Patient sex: F
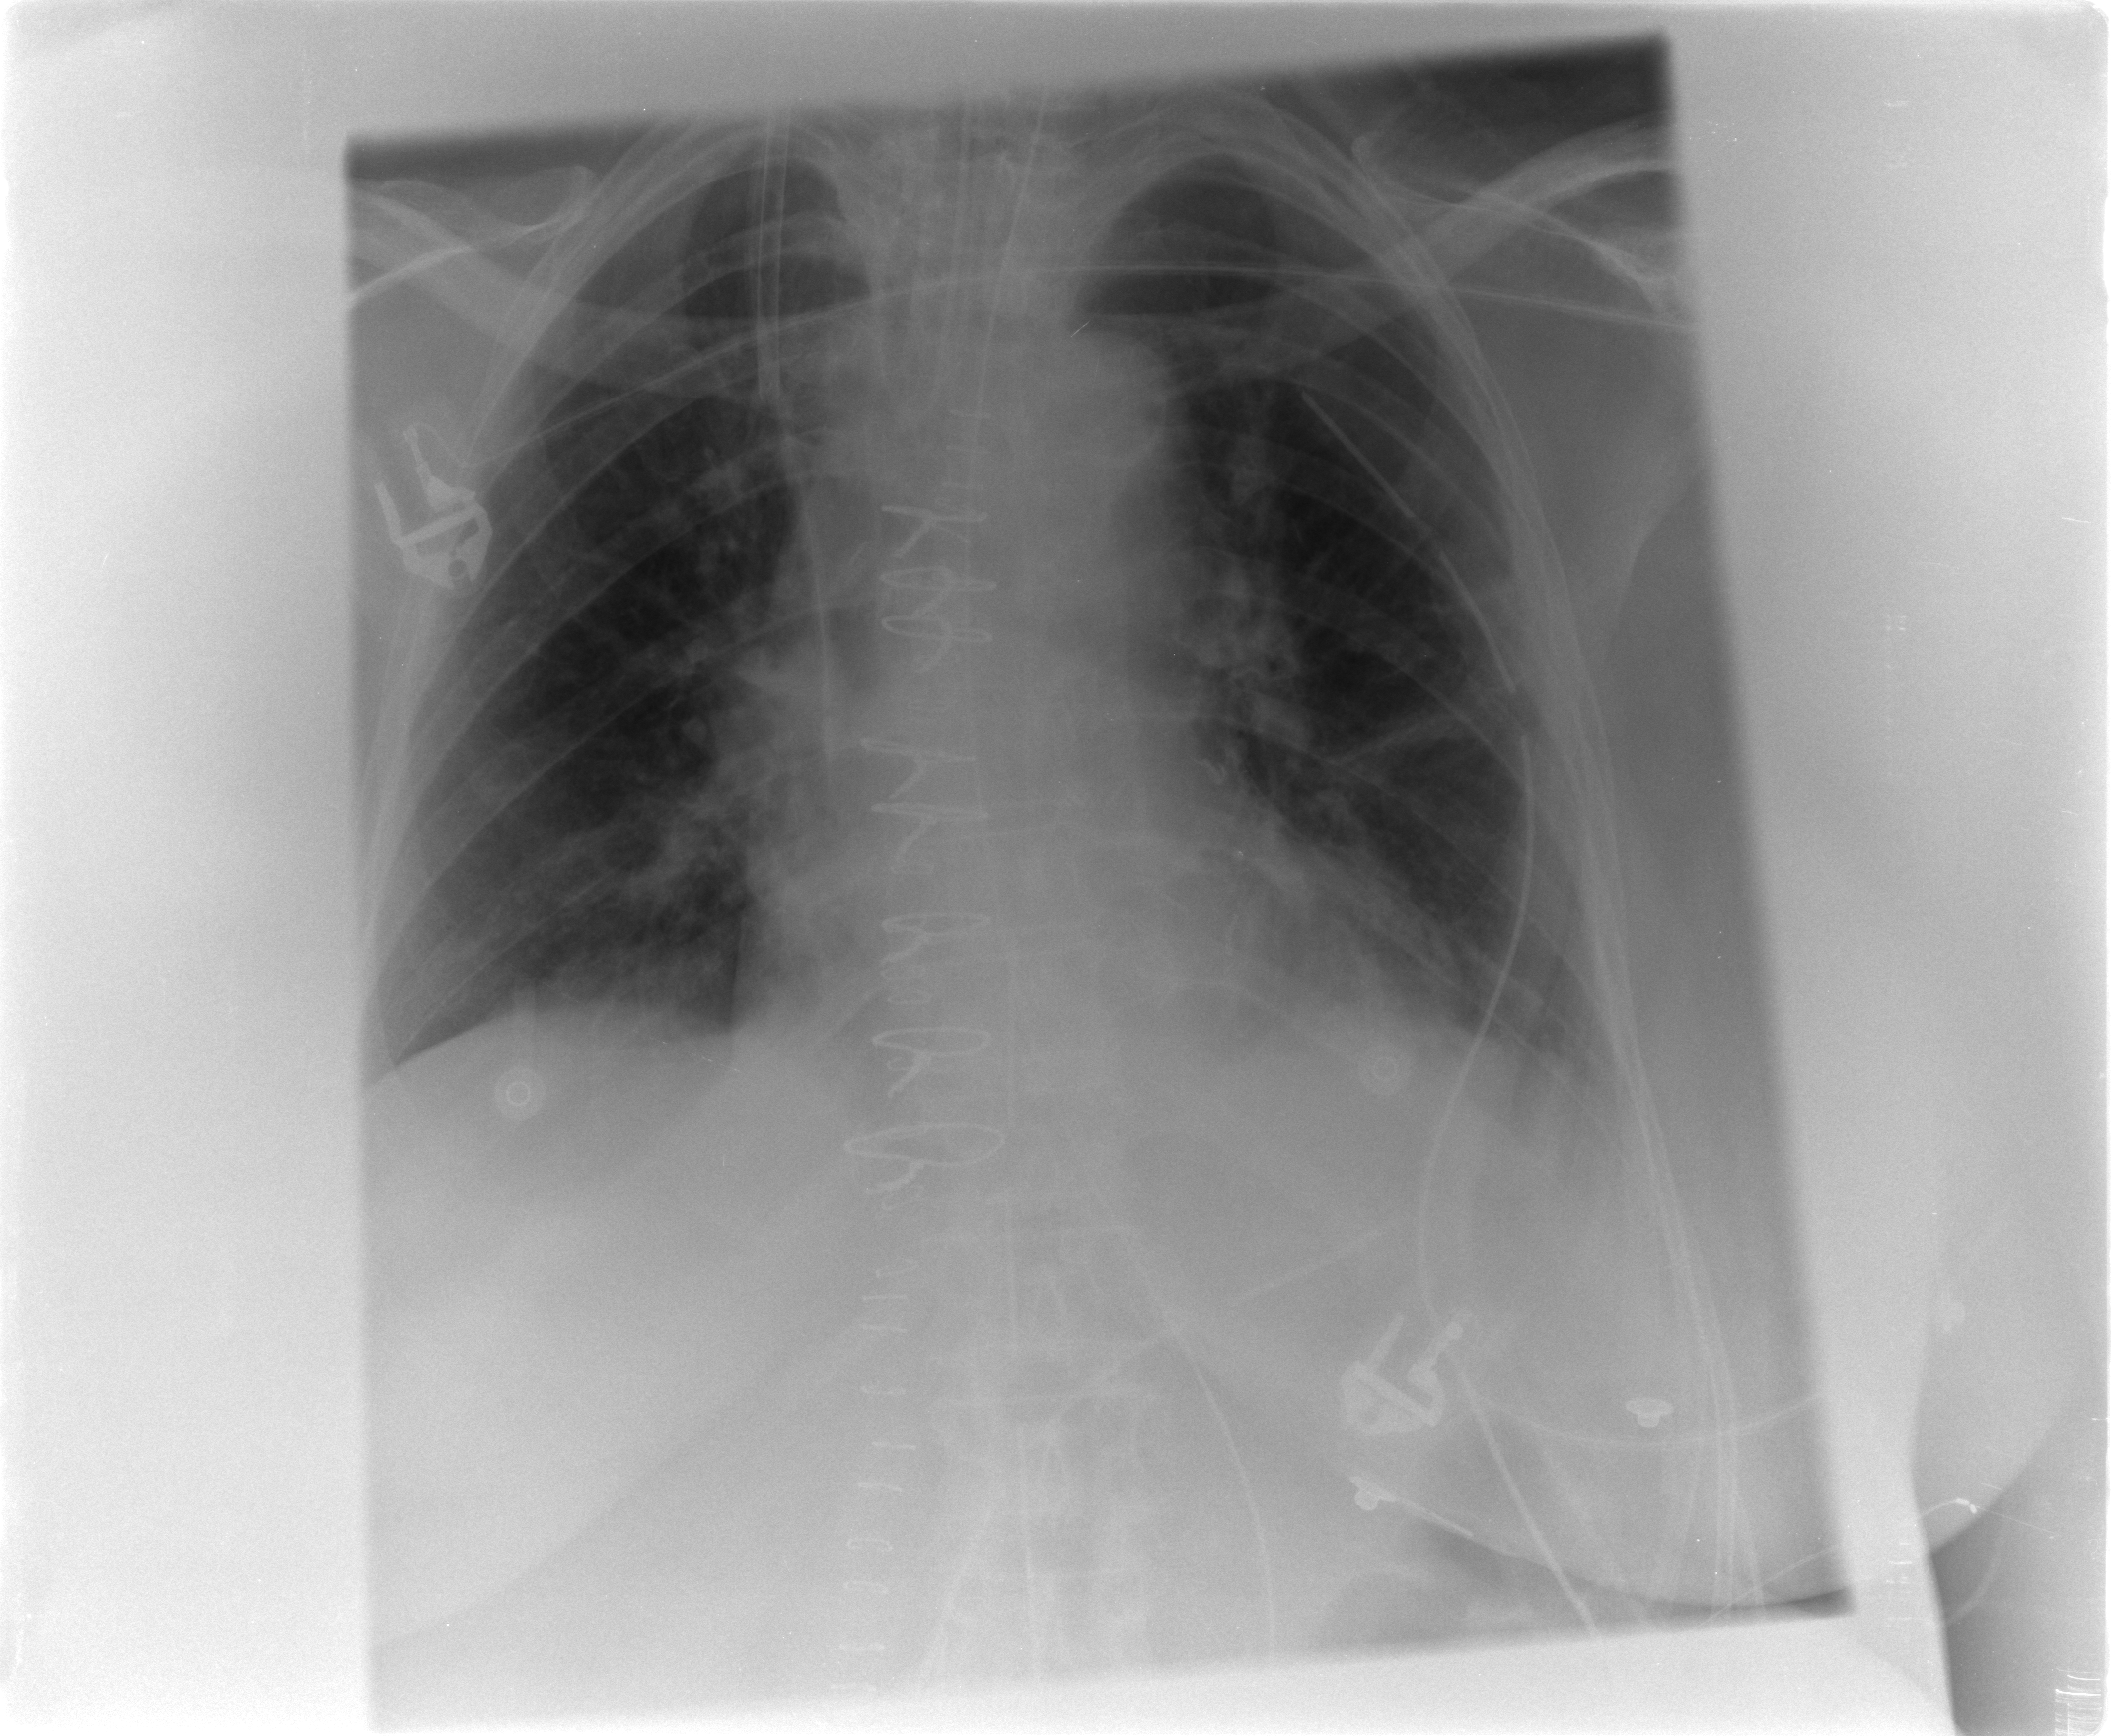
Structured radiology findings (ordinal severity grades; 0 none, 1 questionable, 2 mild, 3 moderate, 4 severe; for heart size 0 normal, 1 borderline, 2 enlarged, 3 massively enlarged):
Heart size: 0
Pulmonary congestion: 2
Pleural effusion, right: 0
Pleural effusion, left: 2
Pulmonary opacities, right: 1
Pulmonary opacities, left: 1
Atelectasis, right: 0
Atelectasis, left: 2